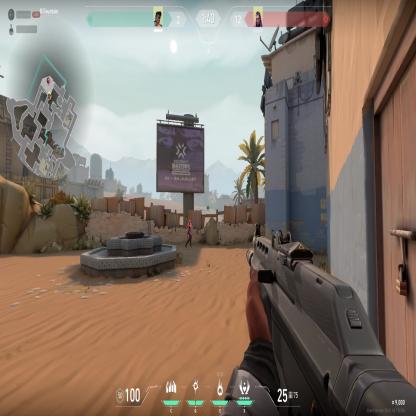
Label: enemy